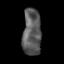
Tissue: skin
Cell type: Others
Senescence score: 0.2619
Nuclear area (px): 845
Mean DAPI intensity: 90.592